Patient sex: M
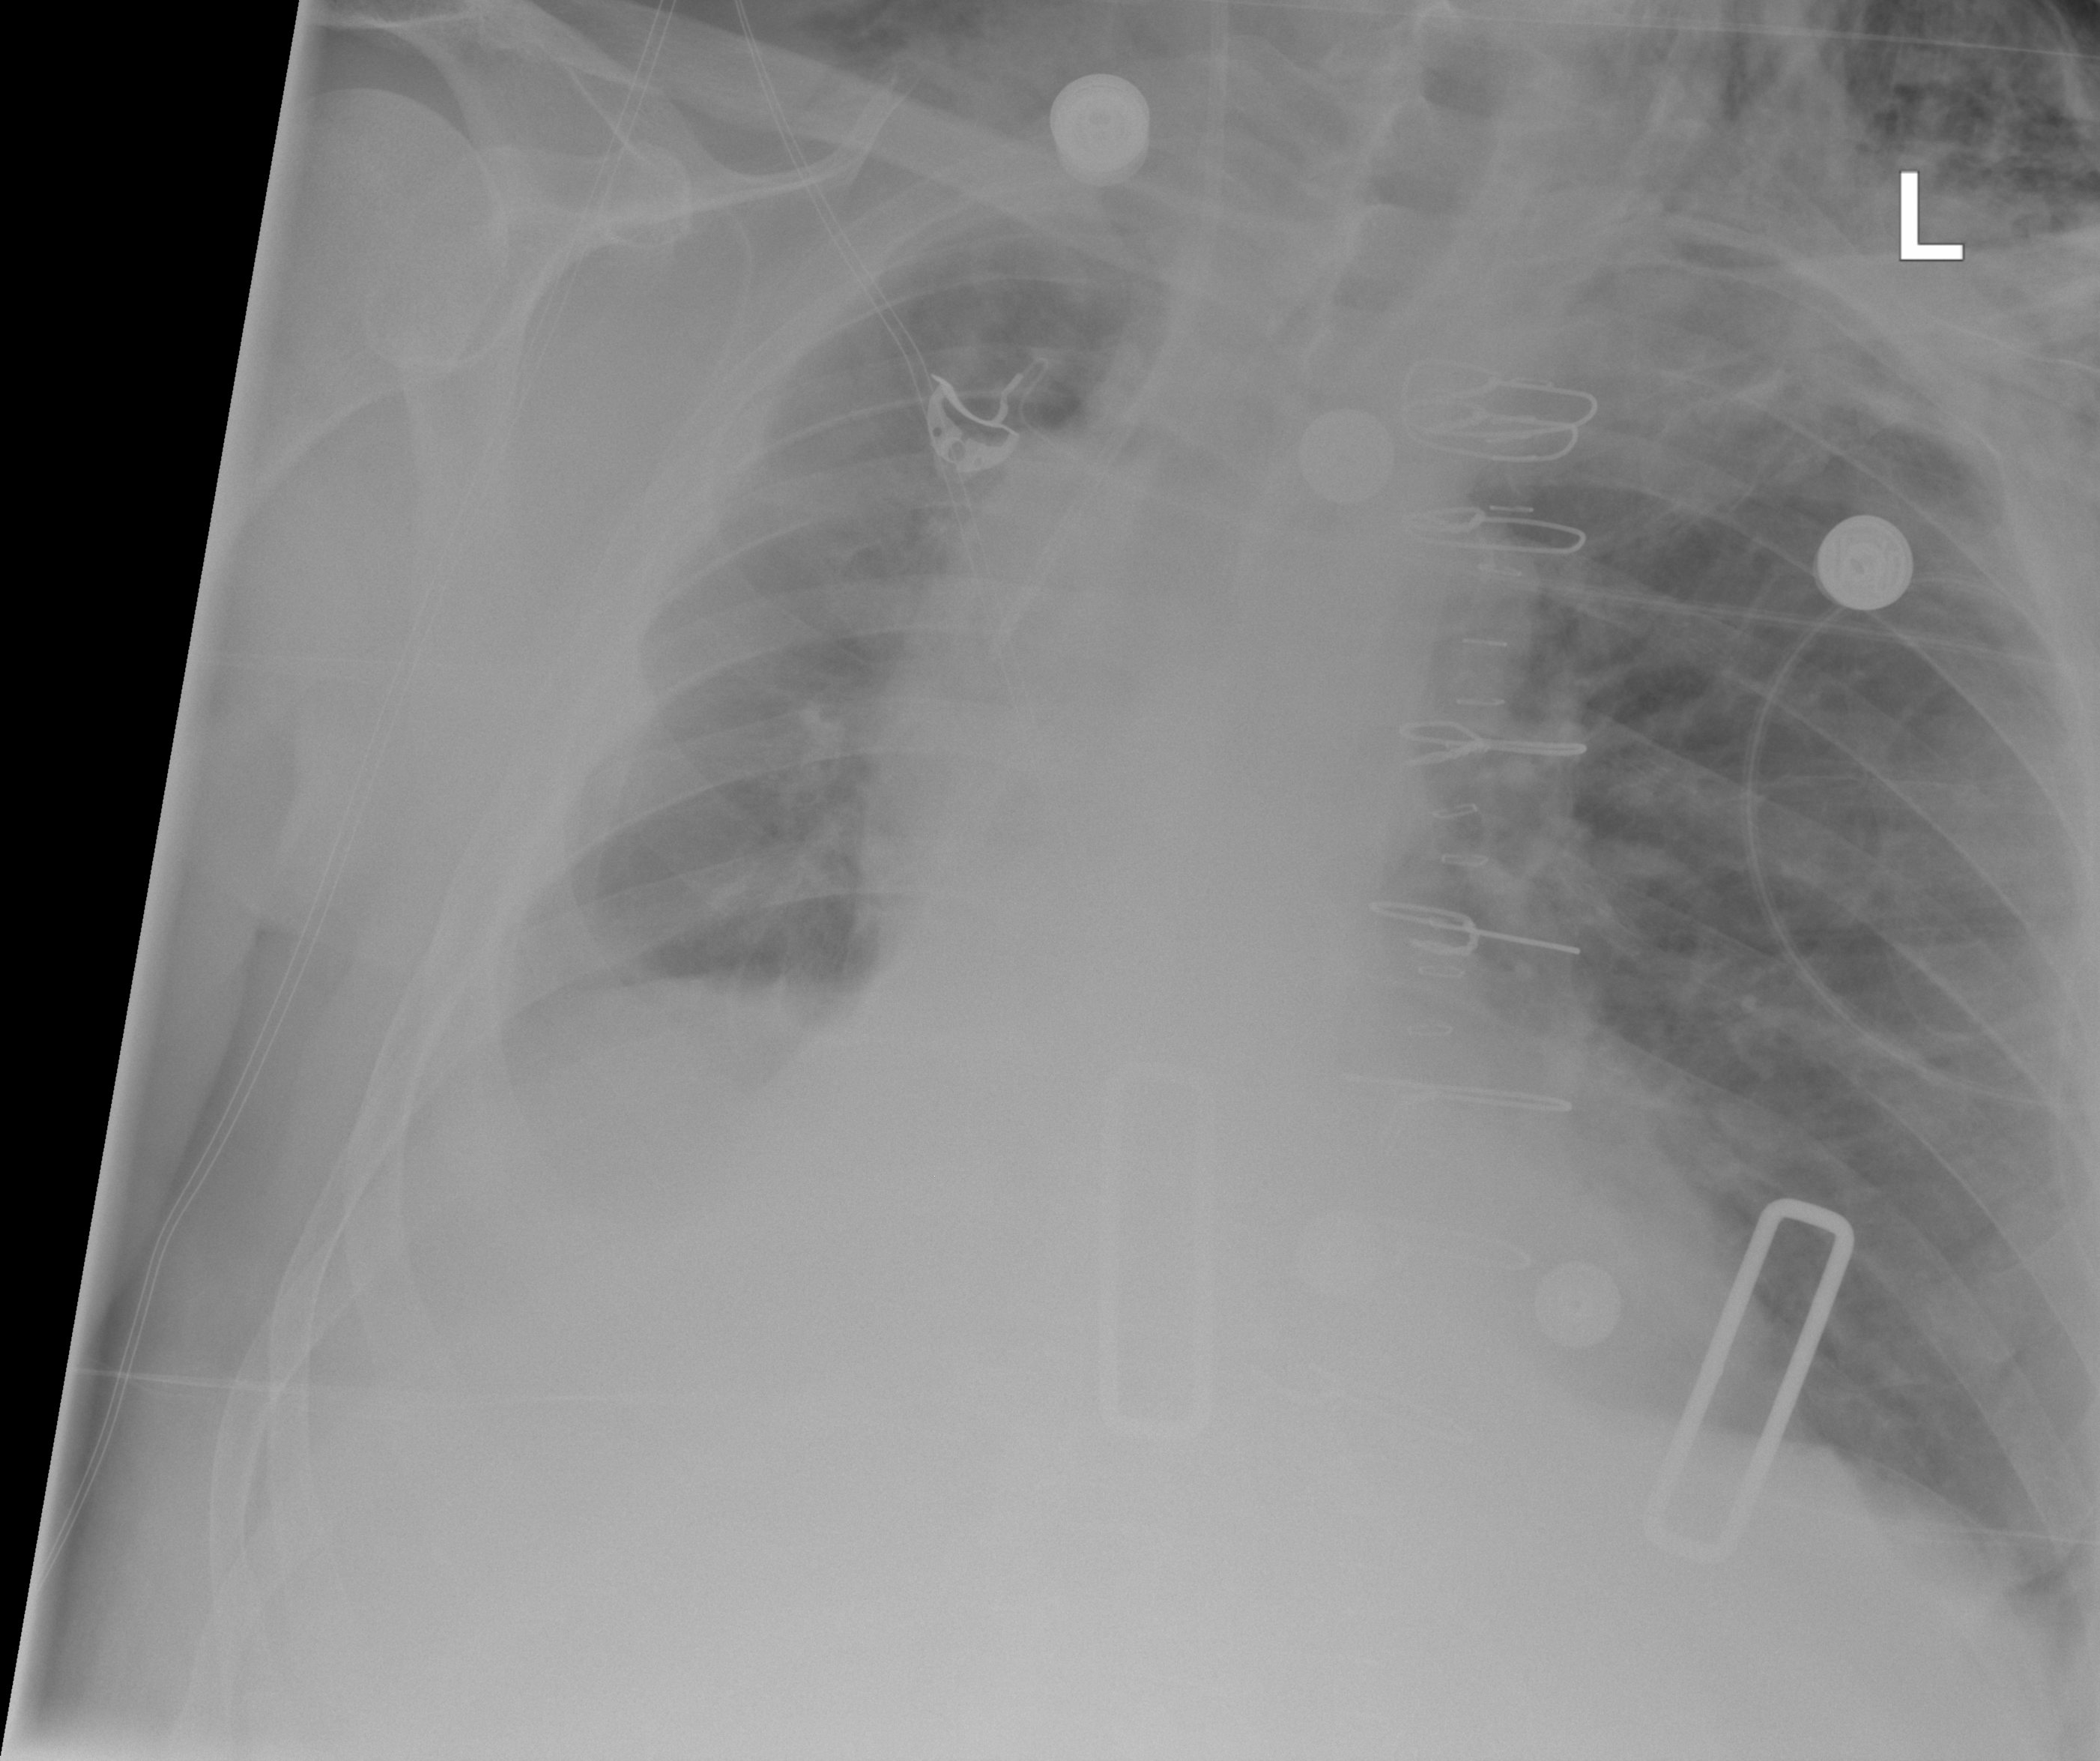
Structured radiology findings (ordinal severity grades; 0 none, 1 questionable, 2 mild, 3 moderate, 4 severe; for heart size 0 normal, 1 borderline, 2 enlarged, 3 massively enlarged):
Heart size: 2
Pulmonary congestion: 2
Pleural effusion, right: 2
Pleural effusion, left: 2
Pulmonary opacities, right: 0
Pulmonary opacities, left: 0
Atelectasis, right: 2
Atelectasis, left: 2